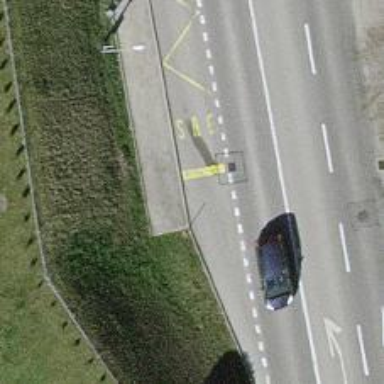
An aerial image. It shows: Bus stop with platform for public transport.